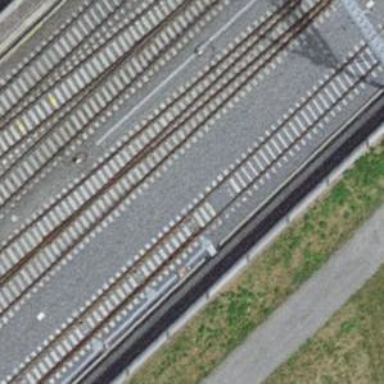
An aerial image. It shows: Single railway track with electrified contact line.